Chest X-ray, PA view. Patient: 52 years old, sex M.
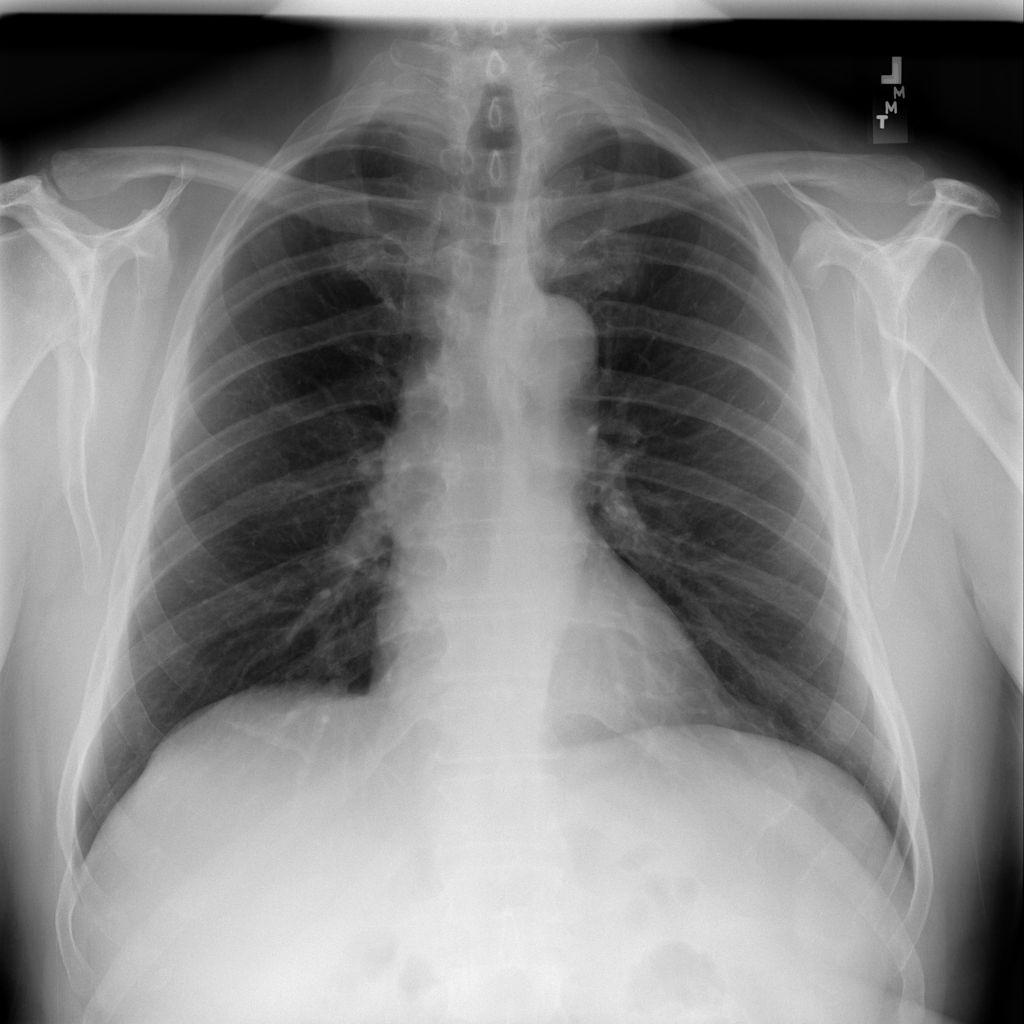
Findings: No Finding